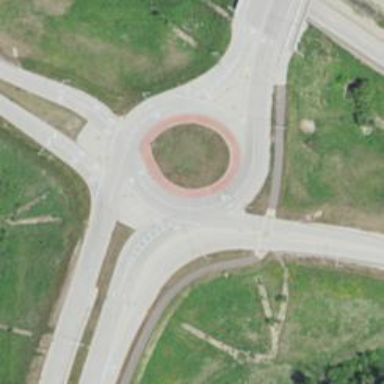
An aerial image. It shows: Concrete tertiary road leading to roundabout.